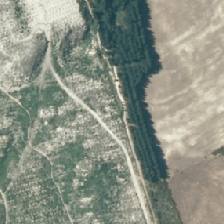
Land cover: harvested_forest